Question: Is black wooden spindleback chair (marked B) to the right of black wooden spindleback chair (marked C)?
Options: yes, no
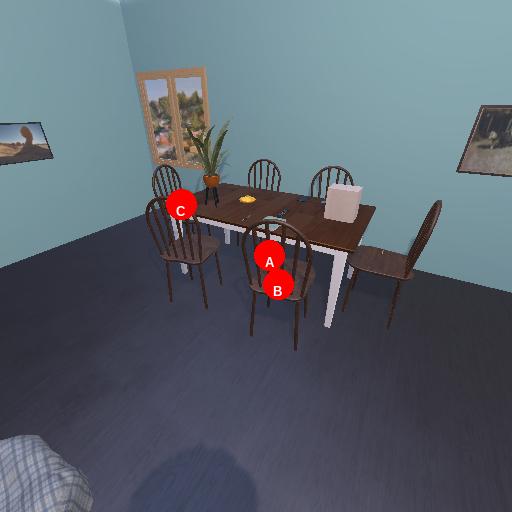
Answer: yes